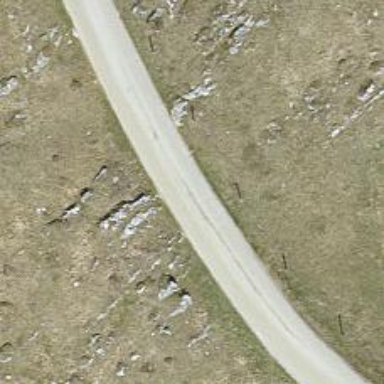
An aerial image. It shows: Unclassified road with asphalt surface.